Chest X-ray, AP view. Patient: 34 years old, sex F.
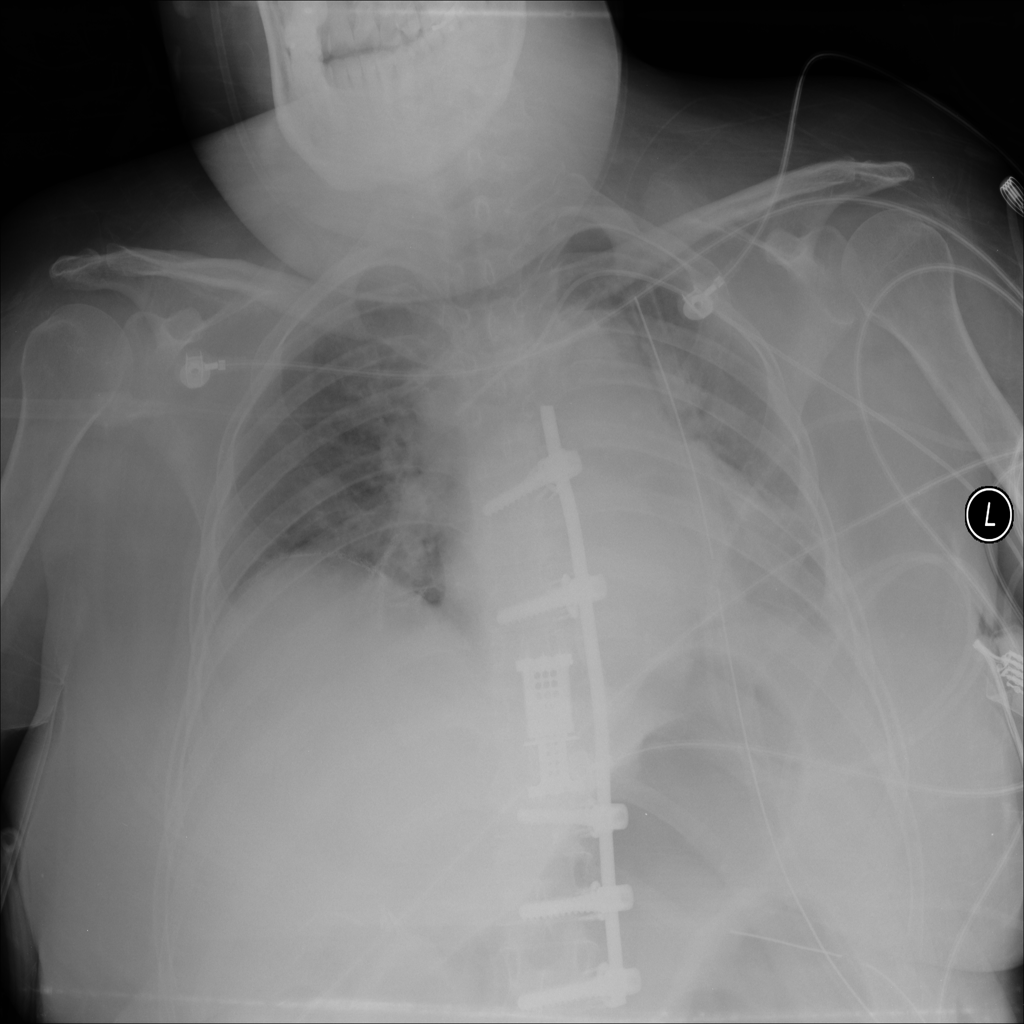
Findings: Atelectasis